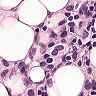
Metastatic tissue present: yes